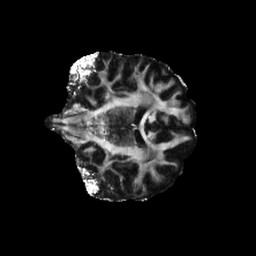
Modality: FA
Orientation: coronal
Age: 27
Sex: female
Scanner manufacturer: siemens
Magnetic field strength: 6.98 T
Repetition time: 7.08 s
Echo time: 0.0756 s